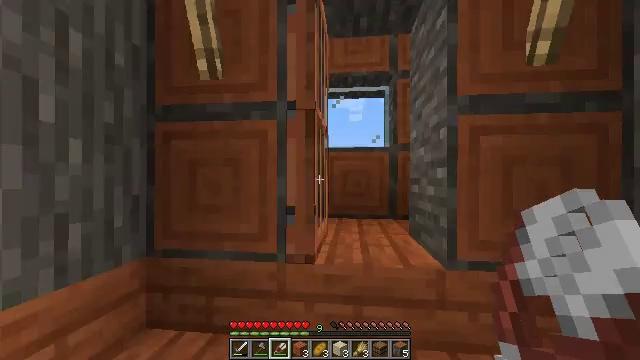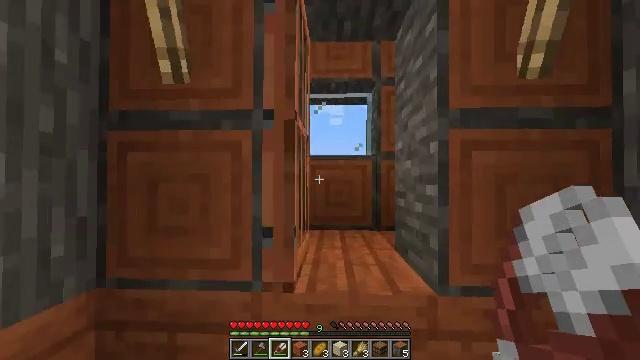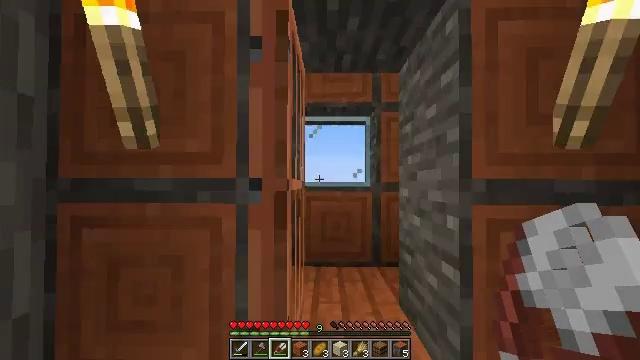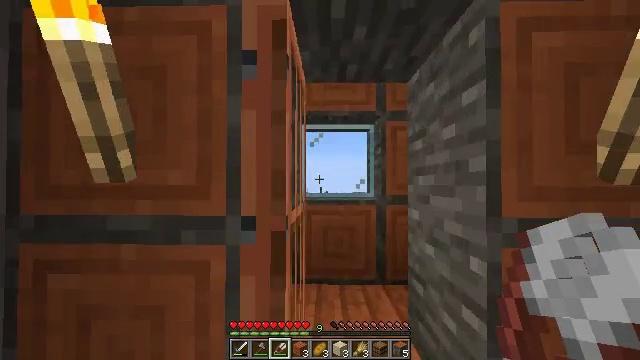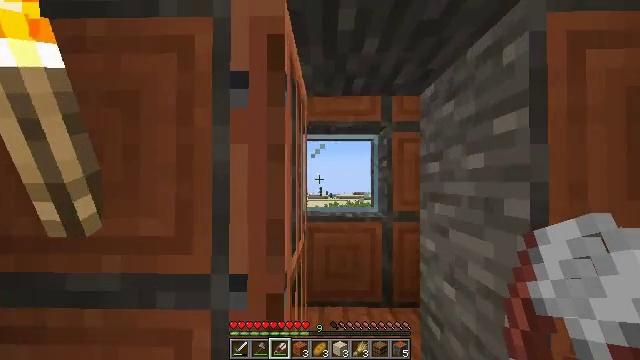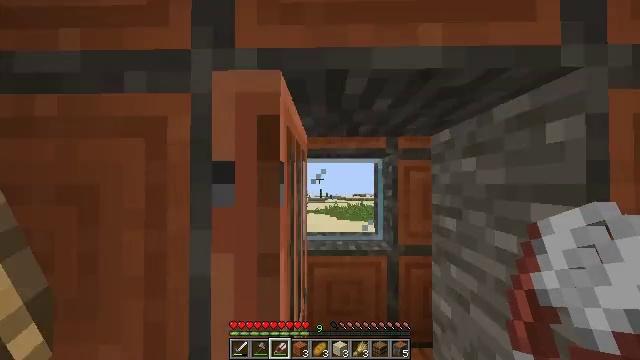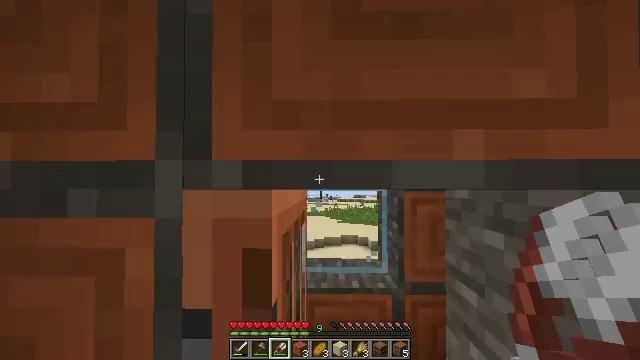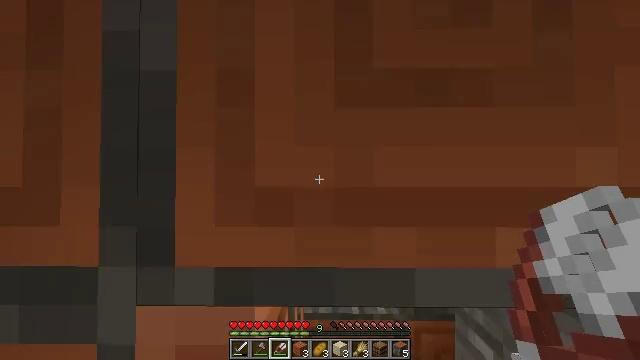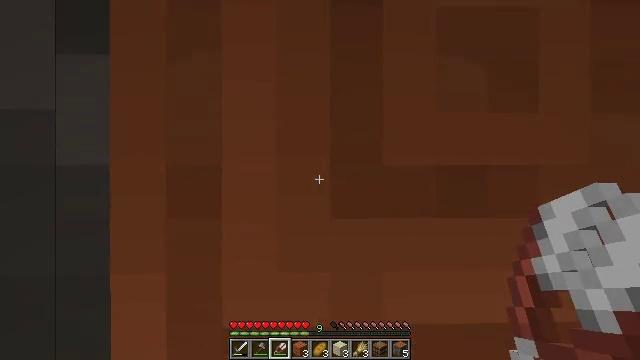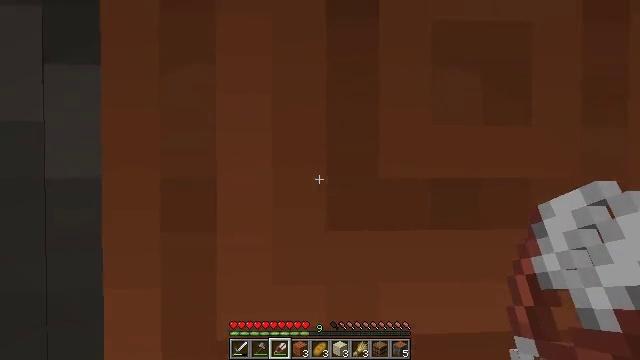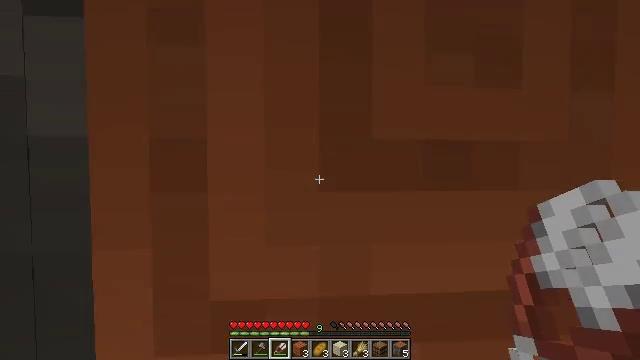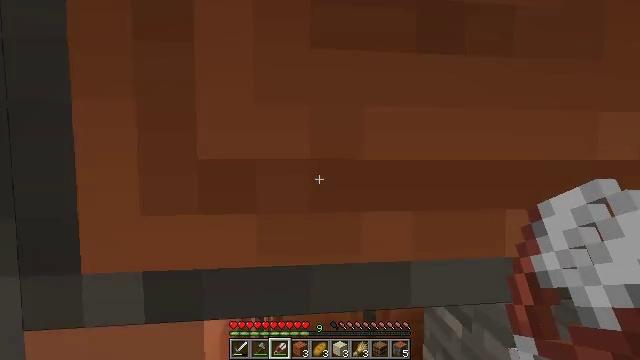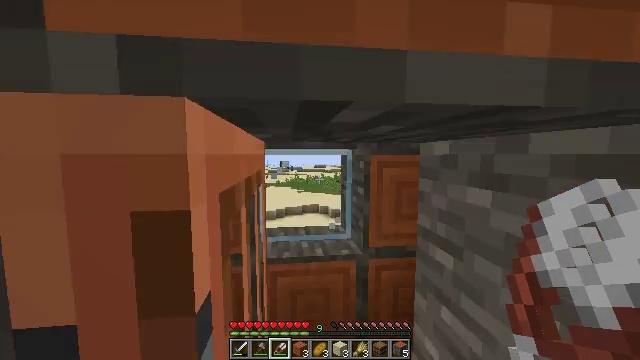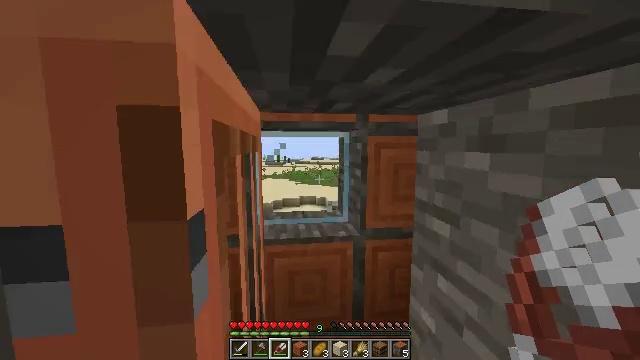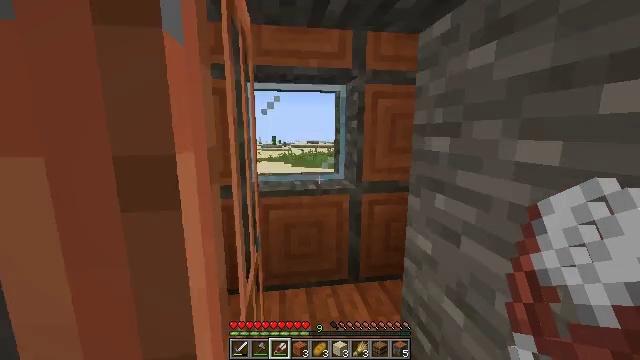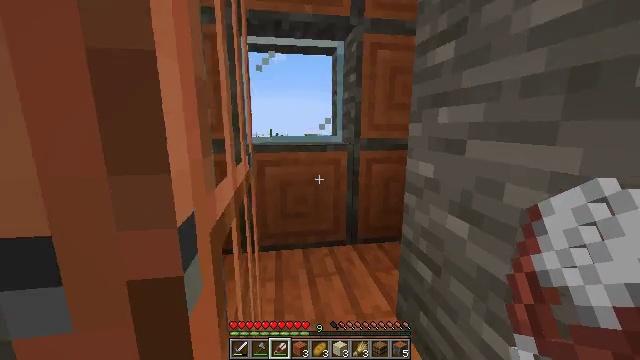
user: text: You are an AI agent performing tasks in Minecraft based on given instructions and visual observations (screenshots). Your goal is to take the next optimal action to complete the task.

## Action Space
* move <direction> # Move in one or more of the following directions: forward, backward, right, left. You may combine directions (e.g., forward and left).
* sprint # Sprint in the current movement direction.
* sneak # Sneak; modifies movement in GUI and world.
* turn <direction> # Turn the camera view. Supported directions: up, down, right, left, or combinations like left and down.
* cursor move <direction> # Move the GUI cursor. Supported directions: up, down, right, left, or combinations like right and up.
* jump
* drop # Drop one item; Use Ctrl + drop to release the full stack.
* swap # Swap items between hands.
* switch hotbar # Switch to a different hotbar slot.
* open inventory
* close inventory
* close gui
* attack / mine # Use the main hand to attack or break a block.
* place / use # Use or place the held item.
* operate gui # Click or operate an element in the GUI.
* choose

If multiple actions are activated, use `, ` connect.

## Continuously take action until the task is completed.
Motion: motion action
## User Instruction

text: Remove a bread from the inventory.
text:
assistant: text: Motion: move forward, turn right
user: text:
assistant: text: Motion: move forward, turn right
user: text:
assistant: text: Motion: move forward
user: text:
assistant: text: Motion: move forward, jump
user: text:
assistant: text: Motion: move forward, jump
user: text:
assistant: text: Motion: move forward, jump
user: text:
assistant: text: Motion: move forward, jump
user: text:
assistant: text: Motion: move forward, turn right and down, jump
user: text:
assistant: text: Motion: move forward, turn right
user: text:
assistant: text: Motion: move forward, turn right and down
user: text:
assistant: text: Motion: move forward, turn right and down
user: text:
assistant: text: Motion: move forward, turn right and down
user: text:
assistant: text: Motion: move forward, turn down
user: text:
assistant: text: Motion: move forward, turn down
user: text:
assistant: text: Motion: move forward, turn down
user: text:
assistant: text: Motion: move forward, turn right and down
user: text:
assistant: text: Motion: no_op
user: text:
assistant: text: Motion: no_op
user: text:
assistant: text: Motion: no_op
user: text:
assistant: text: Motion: no_op
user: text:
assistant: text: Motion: no_op
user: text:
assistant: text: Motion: move forward
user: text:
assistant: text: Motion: move forward
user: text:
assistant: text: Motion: move forward
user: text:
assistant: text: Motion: move forward
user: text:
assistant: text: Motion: move forward
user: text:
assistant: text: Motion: move forward
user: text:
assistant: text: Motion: move forward, turn left
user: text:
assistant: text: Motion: move forward, turn left
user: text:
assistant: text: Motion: move forward, turn left